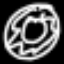
Label: donut